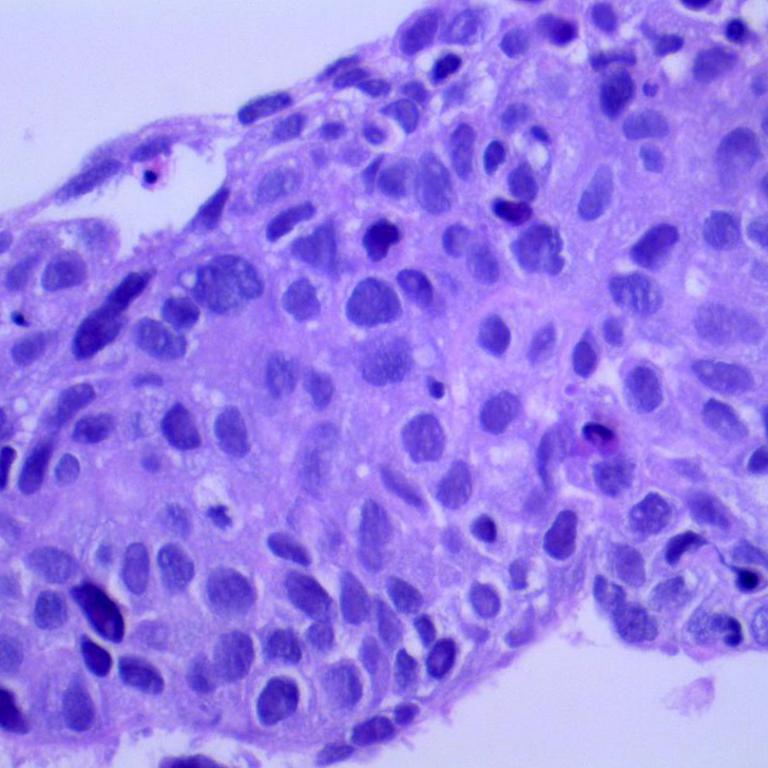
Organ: lung
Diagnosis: squamous carcinomas